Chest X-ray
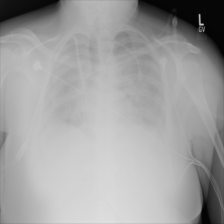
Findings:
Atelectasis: negative
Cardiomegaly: negative
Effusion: positive
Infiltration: negative
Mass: negative
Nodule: negative
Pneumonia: negative
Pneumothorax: negative
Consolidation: positive
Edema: positive
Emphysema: negative
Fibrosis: negative
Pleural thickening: negative
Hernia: negative